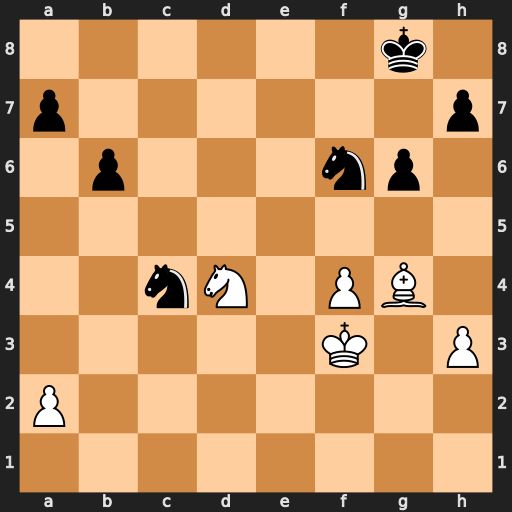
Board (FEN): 6k1/p6p/1p3np1/8/2nN1PB1/5K1P/P7/8
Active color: w
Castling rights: -
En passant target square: -
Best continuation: Be6+ Kh8 Bxc4